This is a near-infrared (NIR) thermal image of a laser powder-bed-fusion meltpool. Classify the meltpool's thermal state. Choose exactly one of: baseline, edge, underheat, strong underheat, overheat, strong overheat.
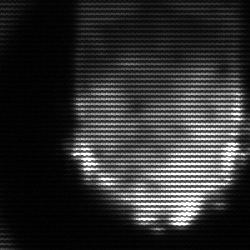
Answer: baseline